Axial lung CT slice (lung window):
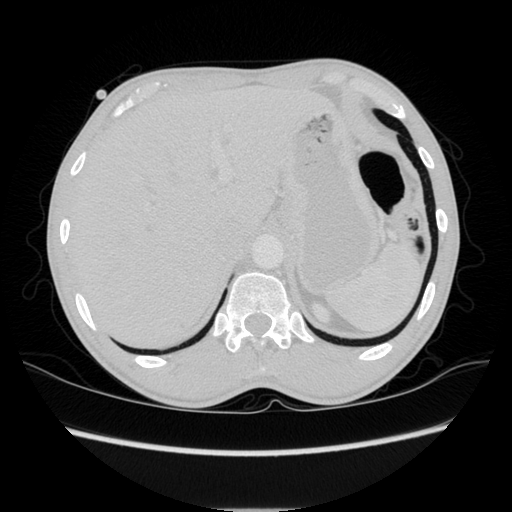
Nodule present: no